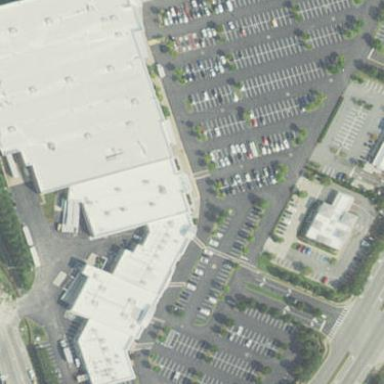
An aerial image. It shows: Retail area.